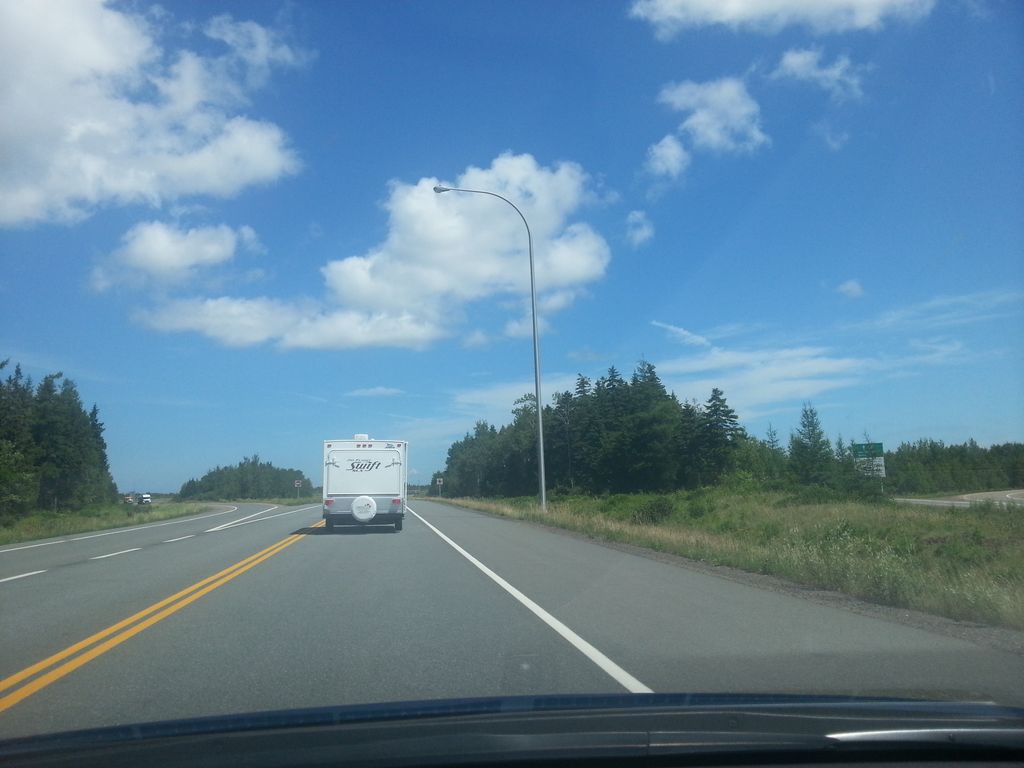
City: charlottetown